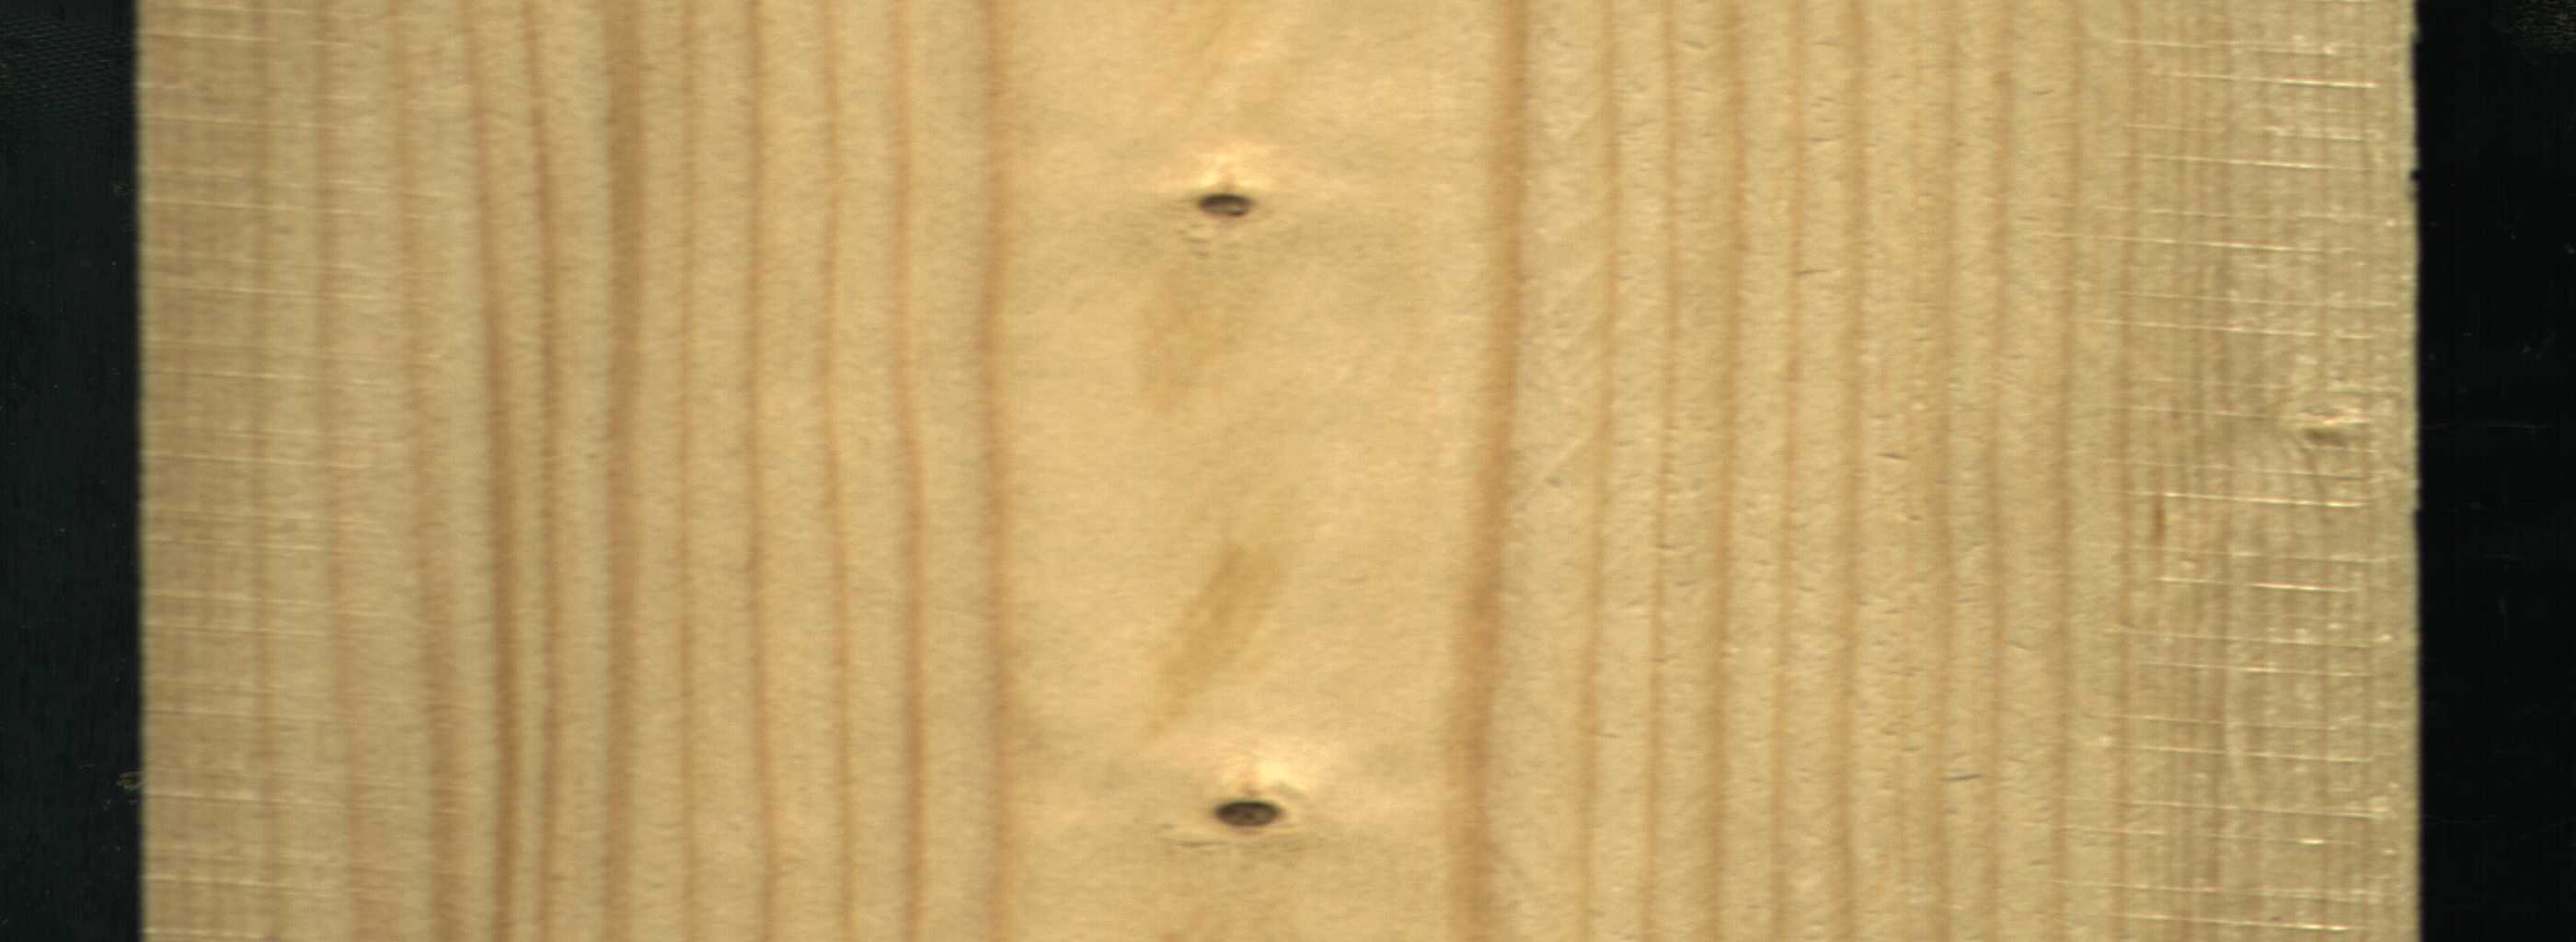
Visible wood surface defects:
Dead_Knot
Live_Knot